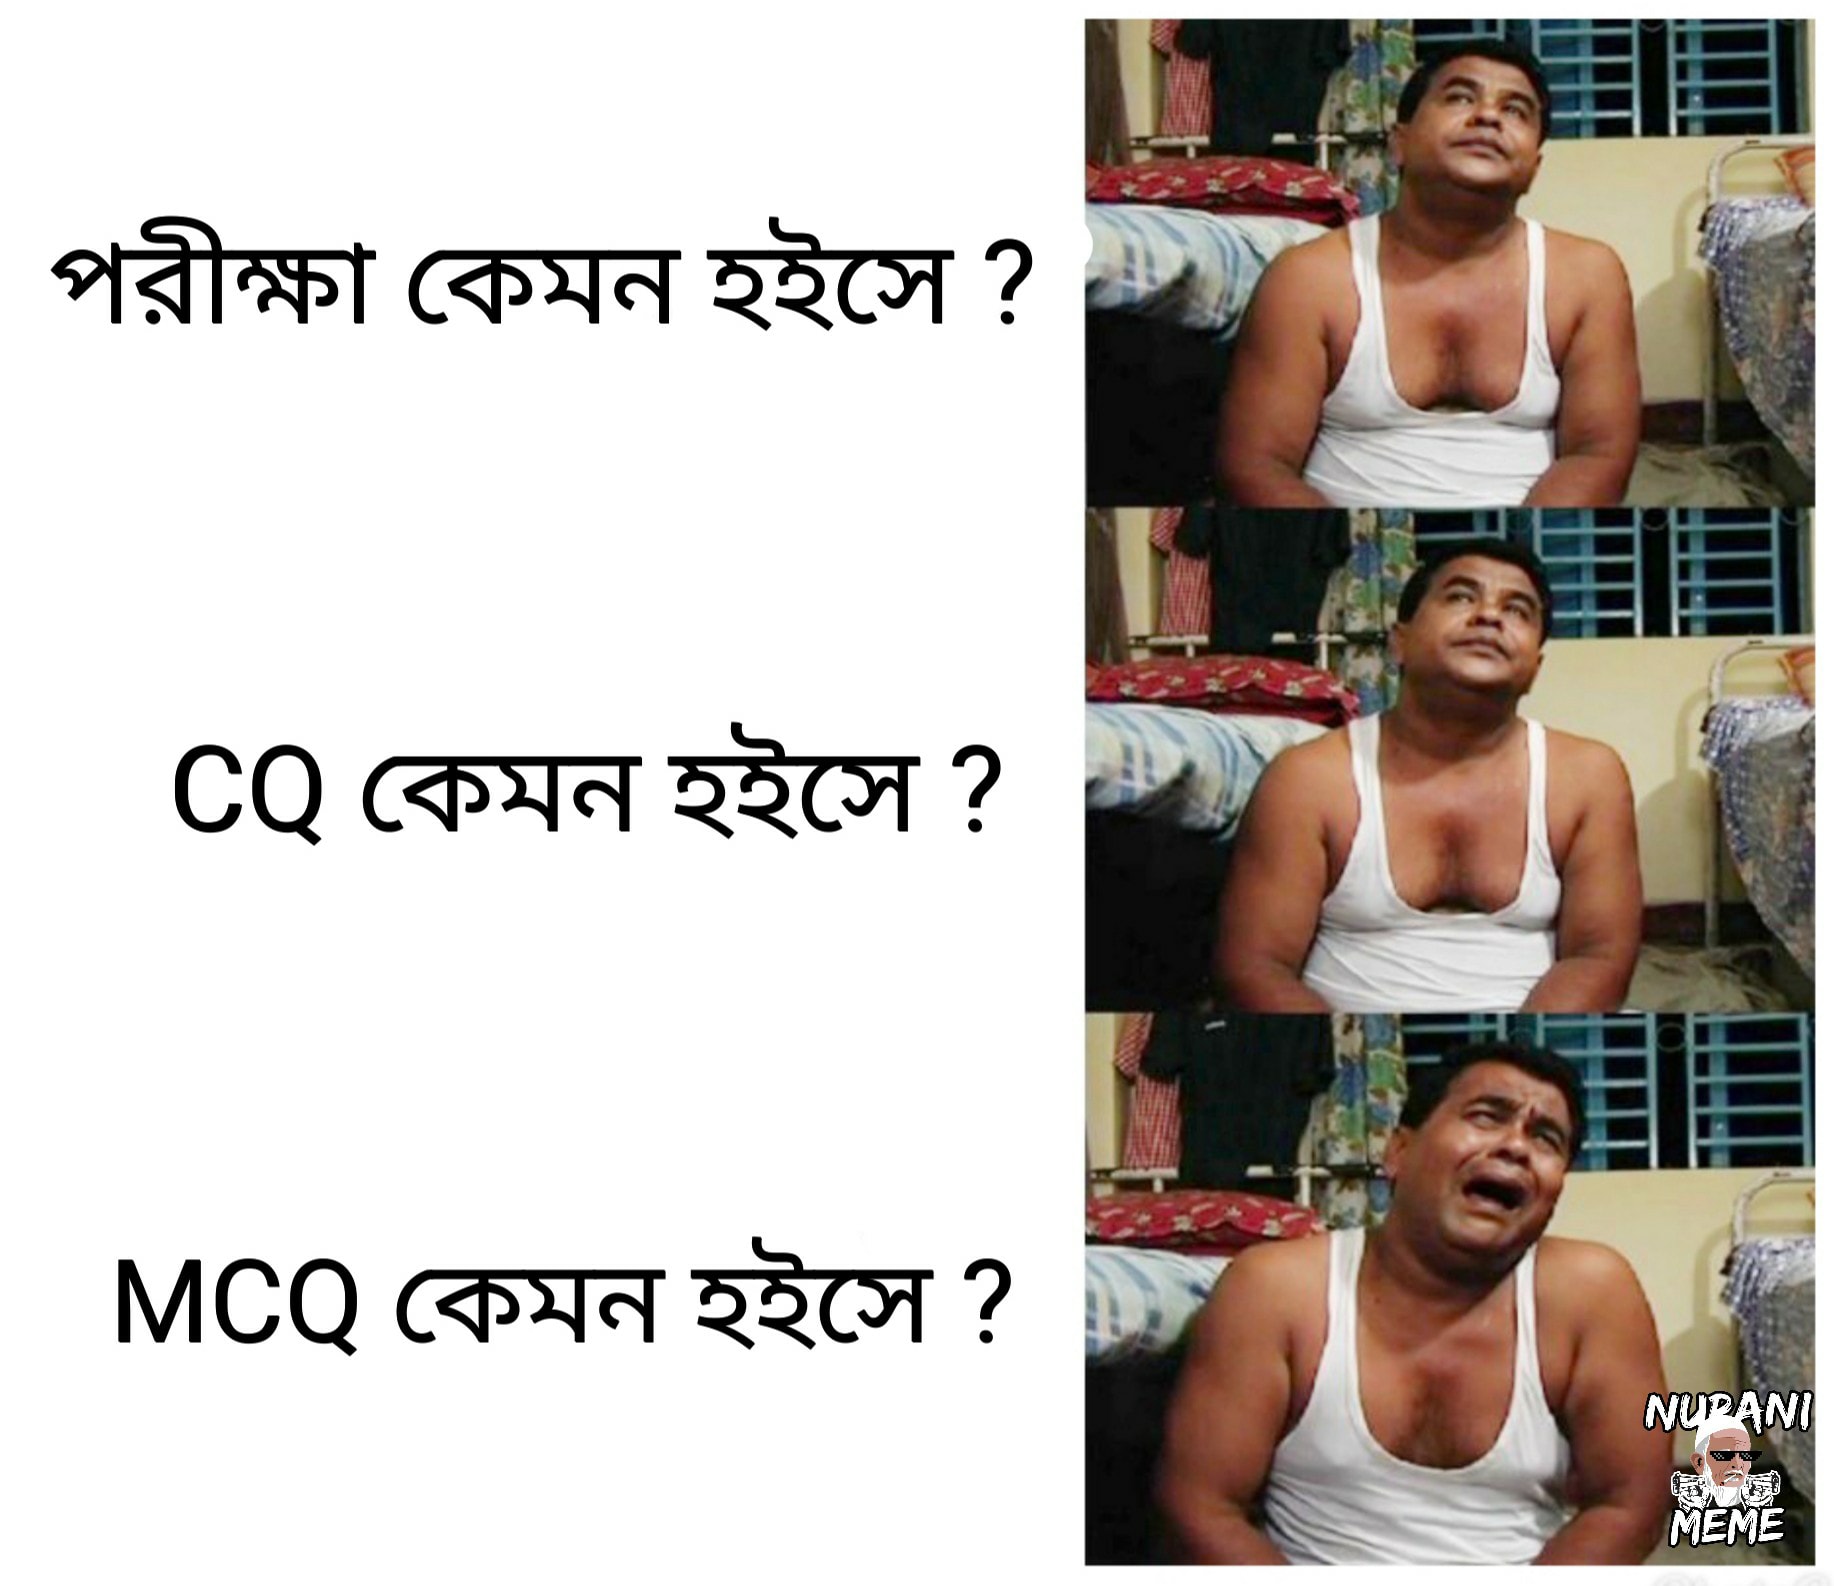
Caption: পরীক্ষা কেমন হইসে ?   CQ কেমন হইসে ?      MCQ কেমন হইসে ?
Label: non-hate